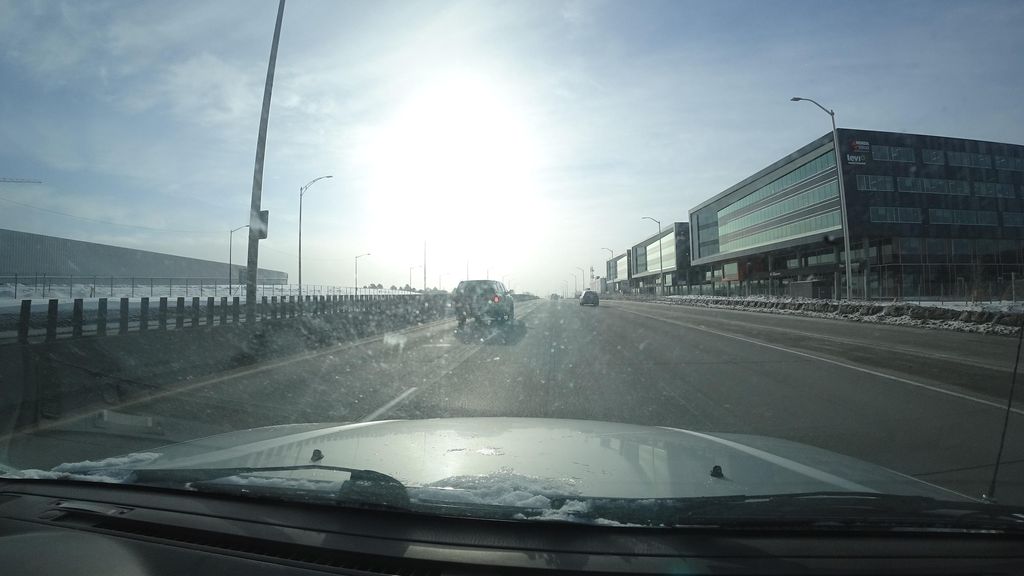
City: quebec_city